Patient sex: M
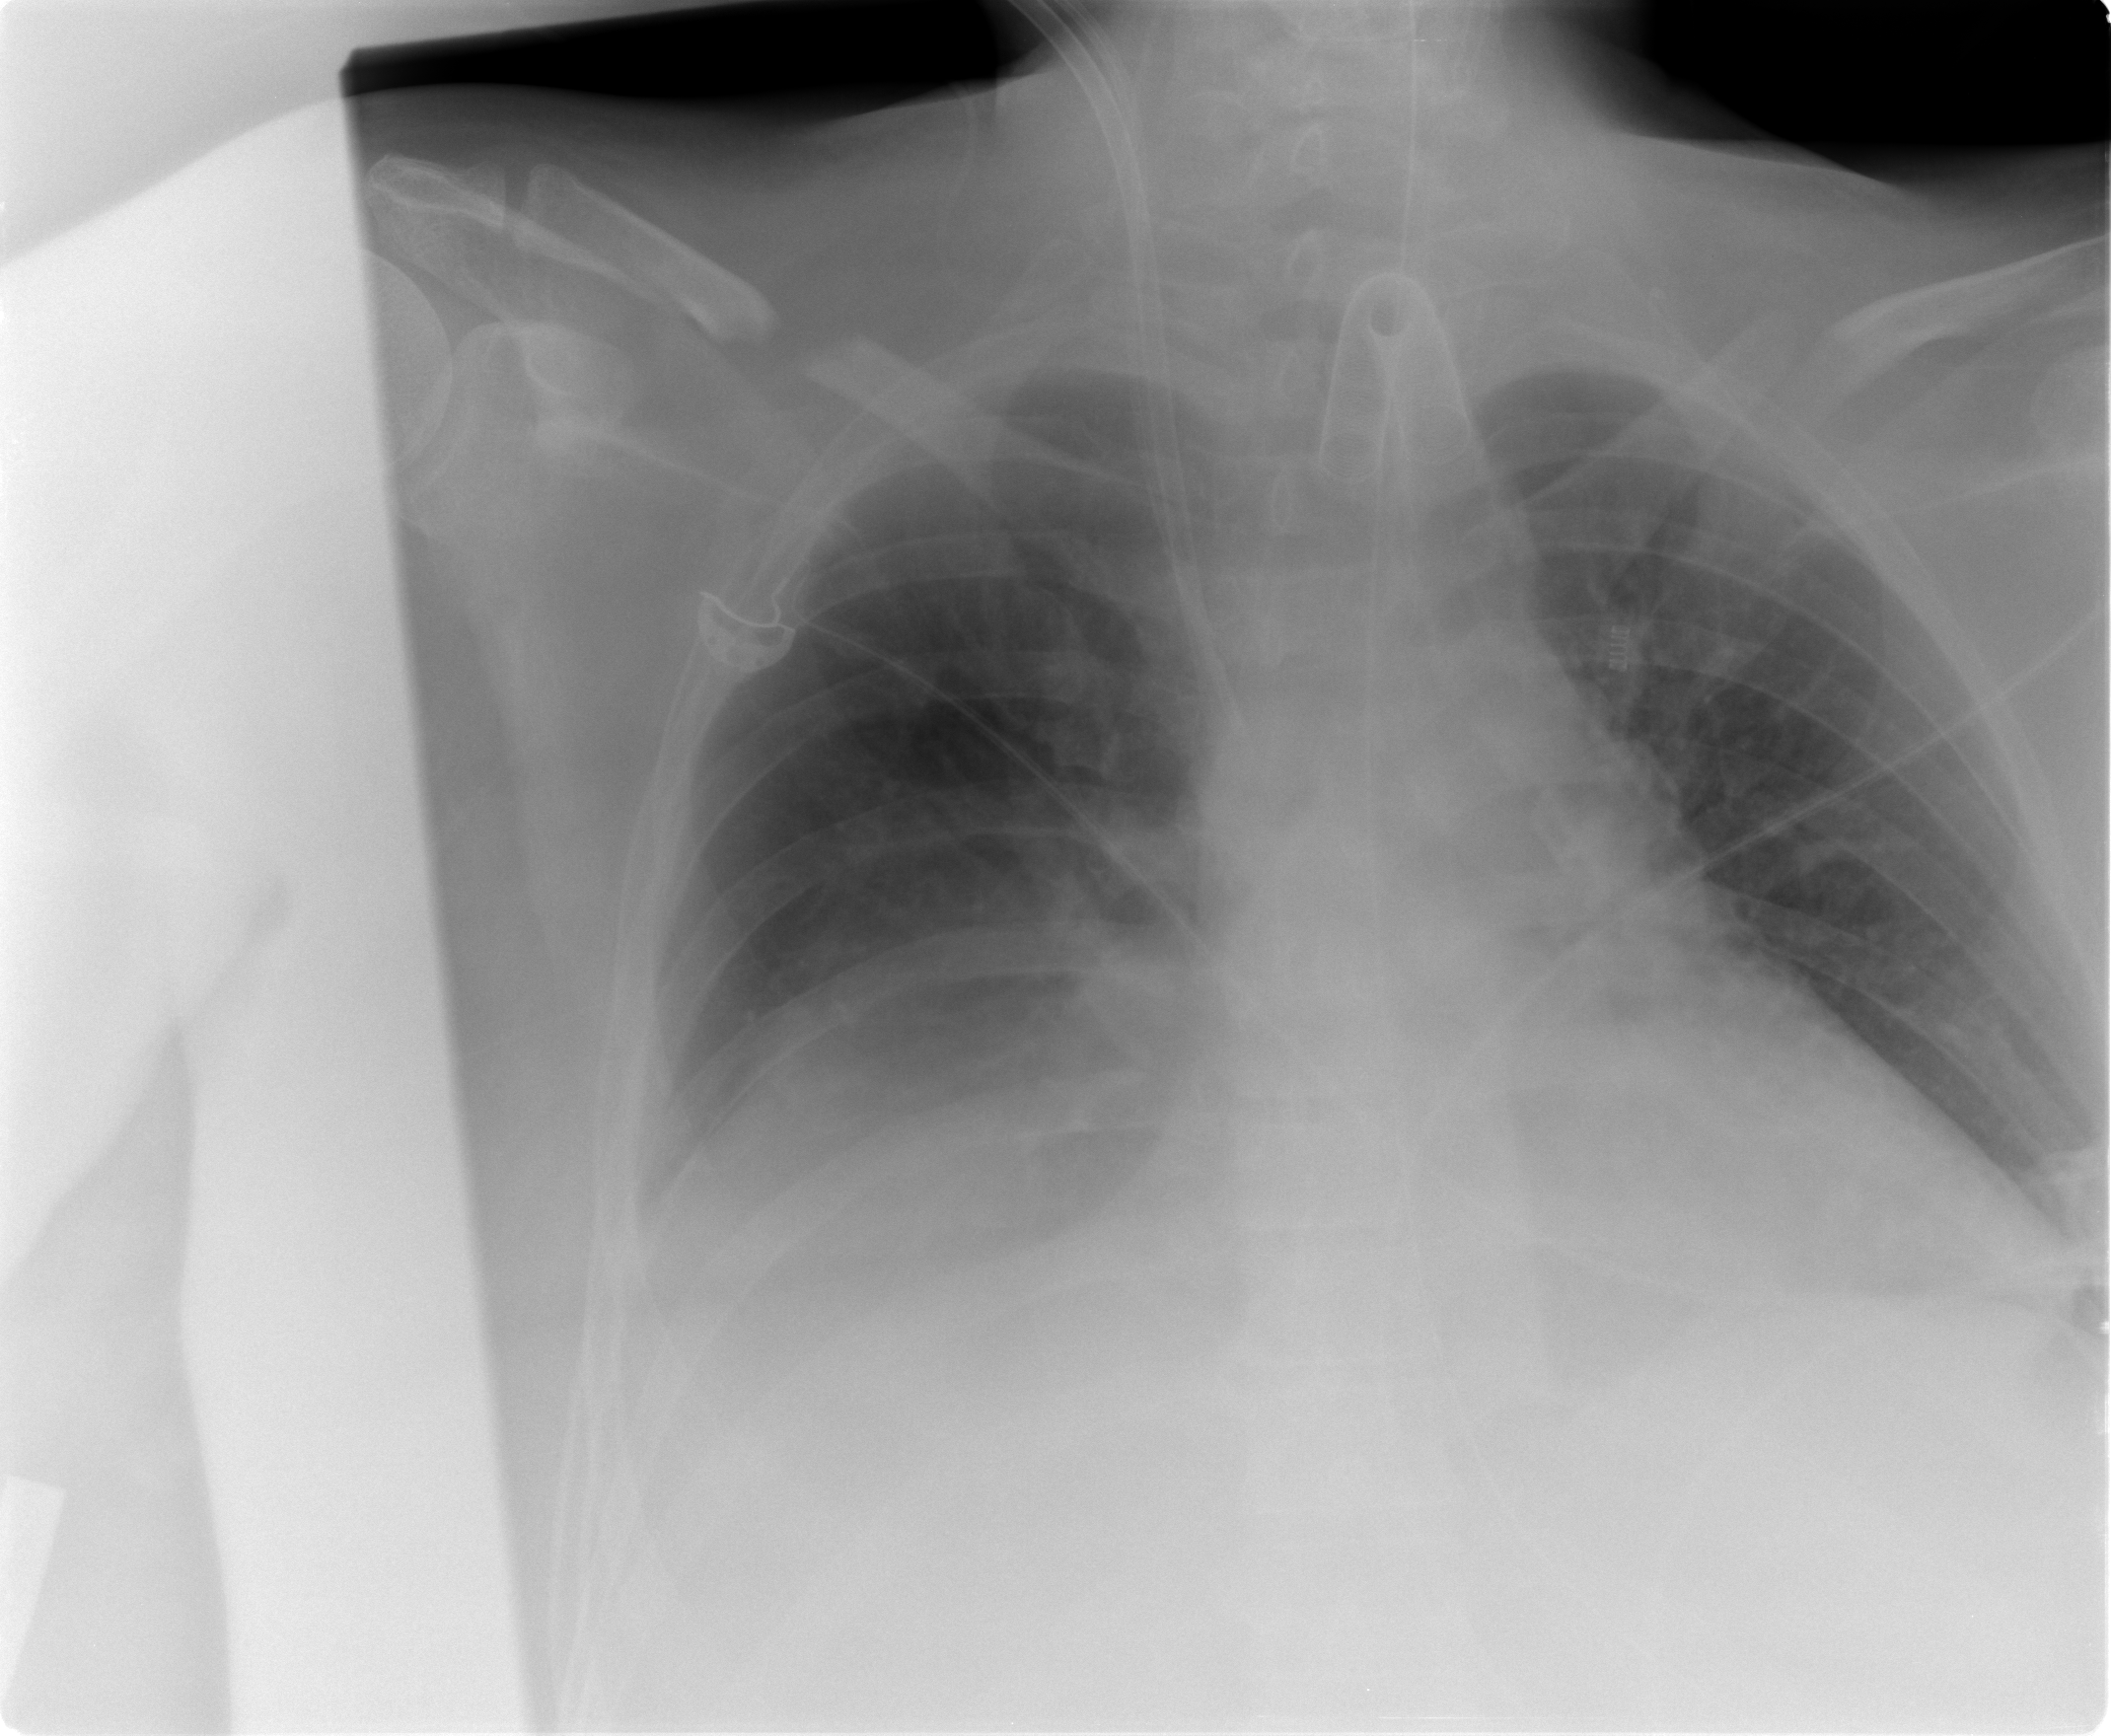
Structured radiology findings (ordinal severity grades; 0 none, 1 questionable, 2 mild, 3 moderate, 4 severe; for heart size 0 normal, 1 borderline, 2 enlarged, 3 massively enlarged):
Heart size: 2
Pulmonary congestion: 0
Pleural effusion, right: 3
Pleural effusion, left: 2
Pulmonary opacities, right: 0
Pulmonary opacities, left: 0
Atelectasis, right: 3
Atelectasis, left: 2